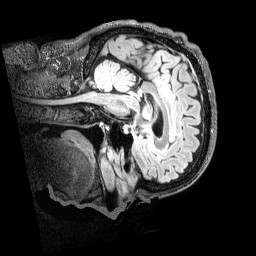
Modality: T2w
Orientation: sagittal
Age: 56
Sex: male
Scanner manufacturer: siemens
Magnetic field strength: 3 T
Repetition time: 5 s
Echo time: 0.394 s